Question: I'm building a webchat application in python. Basically I have all the messages stored in a MySQL DB and I need to have them populate in the chat one by one.
Here is the DB:

Here I generate HTML Template:
'''
class MyHttpRequestHandler(http.server.SimpleHTTPRequestHandler):
def do_GET(self):
# Sending an '200 OK' response
self.send_response(200)
self.send_header("Content-type", "text/html")
# Whenever using 'send_header', you also have to call 'end_headers'
self.end_headers()
query_components = parse_qs(urlparse(self.path).query)
if 'mymessage' in query_components:
MyMessage = query_components["mymessage"][0]
send_message = f'INSERT INTO lora_messages (mymessages, yourmessages) VALUES ("{MyMessage}", "")'
insertmsg.execute(send_message)
# Some custom HTML code, possibly generated by another function
styler = """
body {
font-family: helvetica;
display: flex ;
flex-direction: column;
align-items: center;
}
input[type=text] {
width: auto;
}
.chat {
-ms-transform: scale(1);
-webkit-transform: scale(1);
-moz-transform: scale(1);
-o-transform: scale(1);
transform: scale(1);
}
.messages {
margin-top: 30px;
display: flex;
flex-direction: column;
}
.message {
border-radius: 20px;
padding: 8px 15px;
margin-top: 5px;
margin-bottom: 5px;
display: inline-block;
}
.yours {
align-items: flex-start;
}
.yours .message {
margin-right: 25%;
background-color: #eee;
position: relative;
}
.mine {
align-items: flex-end;
}
.mine .message {
color: white;
margin-left: 25%;
background: linear-gradient(to bottom, #00D0EA 0%, #0085D1 100%);
background-attachment: fixed;
position: relative;
} """
html = f"""
<html>
<head>
<style>{styler}</style>
</head>
<h1>LoRa Chat</h1>
{mymessagetemplate}
{yourmessagetemplate}
<form action="" Method="GET">
<input type="text" id="body" name="mymessage">
<input type="submit" value="Submit">
</form>"""
# Writing the HTML contents with UTF-8
self.wfile.write(bytes(html, "utf8"))
return
# Create an object of the above class
handler_object = MyHttpRequestHandler
PORT = 8035
my_server = socketserver.TCPServer(("", PORT), handler_object)
my_server.allow_reuse_address = True
# Start the server
my_server.serve_forever()
'''
Here I'm writing the while loop and assigning it to the variable that I added to the HTML template {yourmessagetemplate} and {mymessagetemplate}.
'''
import http.server
import socketserver
import mysql.connector
from urllib.parse import urlparse
from urllib.parse import parse_qs
mydb = mysql.connector.connect(
host="localhost",
user="user",
passwd="pass",
database="allmessages",
autocommit=True
)
yourmess = mydb.cursor()
mymess = mydb.cursor()
insertmsg = mydb.cursor()
yourmess.execute("SELECT yourmessages FROM lora_messages WHERE yourmessages != ''")
yourmsg = yourmess.fetchone()
while yourmsg is not None:
yourmsg = yourmess.fetchone()
yourmessagetemplate = f"<div class='chat'><div class='yours messages'><div class='message'>{yourmsg}</div></div>"
mymess.execute("SELECT mymessages FROM lora_messages WHERE mymessages != ''")
mymsg = mymess.fetchone()
while mymsg is not None:
mymsg = mymess.fetchone()
mymessagetemplate = f"<div class='chat'><div class='mine messages'><div class='message'>{mymsg}</div></div>"
'''
How can I get this program to write each line one by one? The result I get is that {yourmessagetemplate} only shows the last message in the DB which is "None" for both sides of the conversation and omits the rest of the messages.
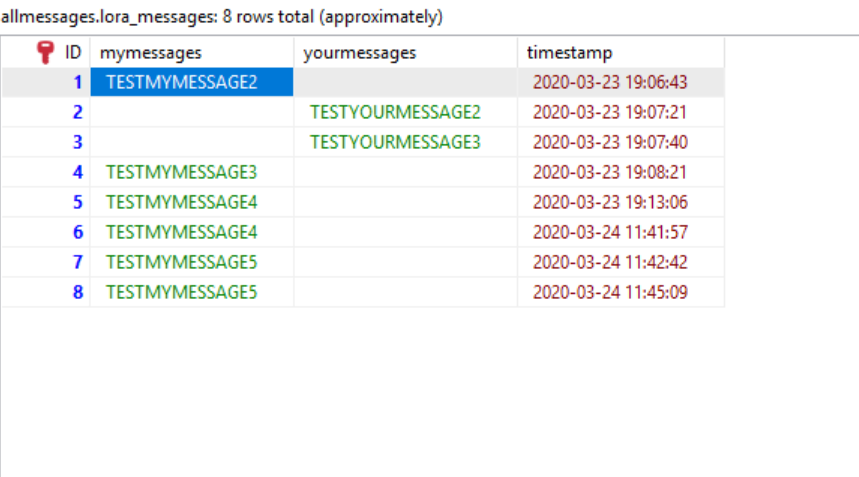
Answer: The code is overwriting the message templates in each iteration of the while loops. You probably want to collect each template in a list, and then join them together once they have all been collected.
'''
# Create a list to hold templates
yourmessagetemplates = []
yourmess.execute("SELECT yourmessages FROM lora_messages WHERE yourmessages != ''")
yourmsg = yourmess.fetchone()
while yourmsg is not None:
yourmsg = yourmess.fetchone()
yourmessagetemplates.append(f"<div class='chat'><div class='yours messages'><div class='message'>{yourmsg}</div></div>")
# Join the individual templates into a single piece of html.
yourmessagetemplate = '<br>'.join(yourmessagetemplates)
# Create a list to hold templates
mymessagetemplates = []
mymess.execute("SELECT mymessages FROM lora_messages WHERE mymessages != ''")
mymsg = mymess.fetchone()
while mymsg is not None:
mymsg = mymess.fetchone()
mymessagetemplates.append(f"<div class='chat'><div class='mine messages'><div class='message'>{mymsg}</div></div>")
# Join the individual templates into a single piece of html.
mymessagetemplate = '<br>'.join(mymessagetemplates)
'''